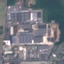
Land use / land cover: Industrial